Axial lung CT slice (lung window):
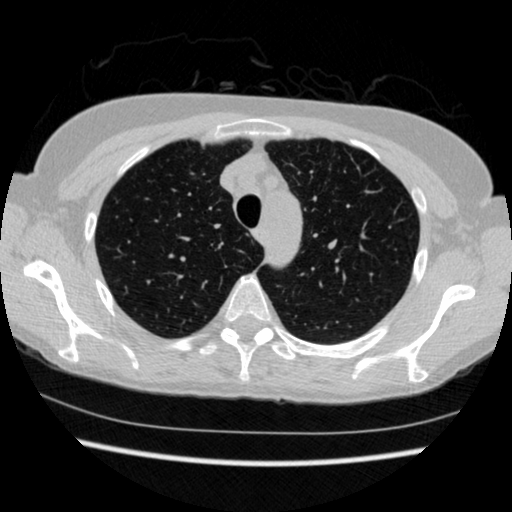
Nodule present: no